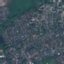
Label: Residential